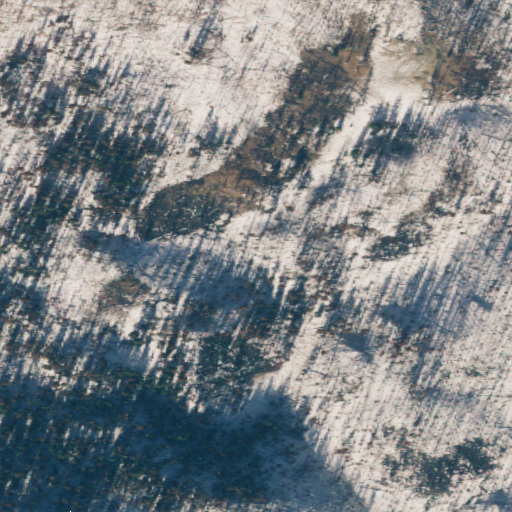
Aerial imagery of gap in Washington named Deception Pass containing grassland, shrub, and evergreen forest